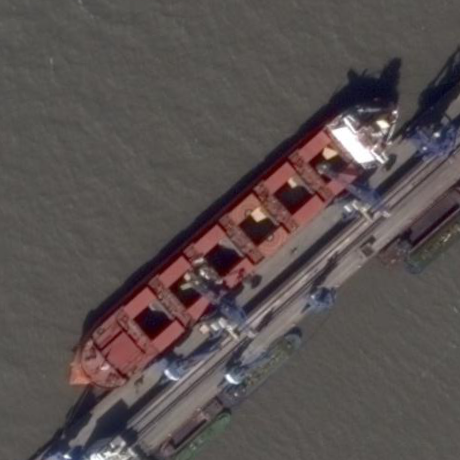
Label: civil